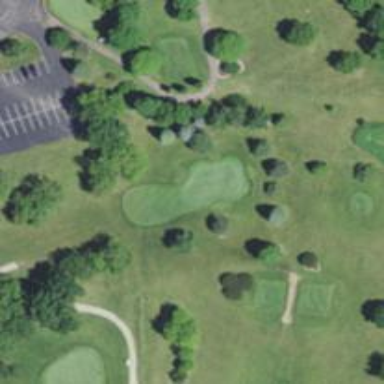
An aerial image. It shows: Golf hole.